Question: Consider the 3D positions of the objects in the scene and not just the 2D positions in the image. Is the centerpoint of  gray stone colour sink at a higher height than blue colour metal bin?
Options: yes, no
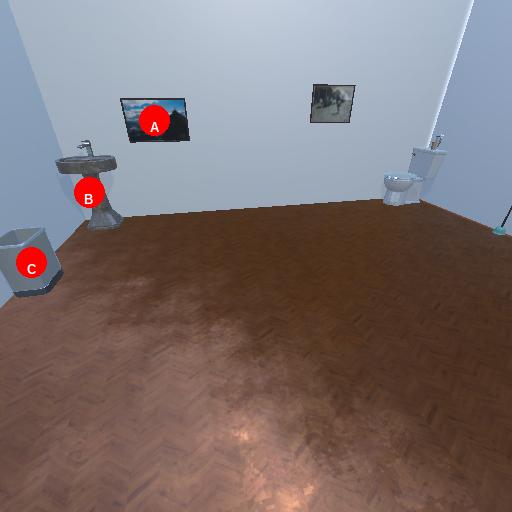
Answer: yes